Question: I am in London GMT Time Zone.
If I plug into my excel:
'=IF(OR(WEEKDAY(F20)=6;WEEKDAY(F20)=7);TRUE;FALSE)'

I get 'TRUE' back which is clearly wrong because it is a 'Friday' in my Time Zone!
However, this is wrong see here:
<URL>
Why is this error is excel?
I appreciate your answer!!!
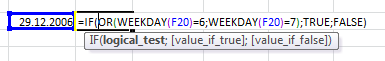
Answer: 'WEEKDAY(F20)' will be 6 - which is Friday.
From the <URL>:
> The day is given as an integer, ranging from 1 (Sunday) to 7 (Saturday), by default.
So 6 is a Friday.
It looks like you should be checking whether 'WEEKDAY(F20)' is 1 or 7, if you're trying to find out if it's a weekend.
If you to use Monday (1) - Sunday (7) you need to pass in a second value of 2 to the function:
'''
WEEKDAY(F20, 2)
'''
(Again, see the documentation.)